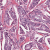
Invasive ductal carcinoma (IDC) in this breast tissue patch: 1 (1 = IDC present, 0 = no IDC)